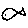
Label: fish